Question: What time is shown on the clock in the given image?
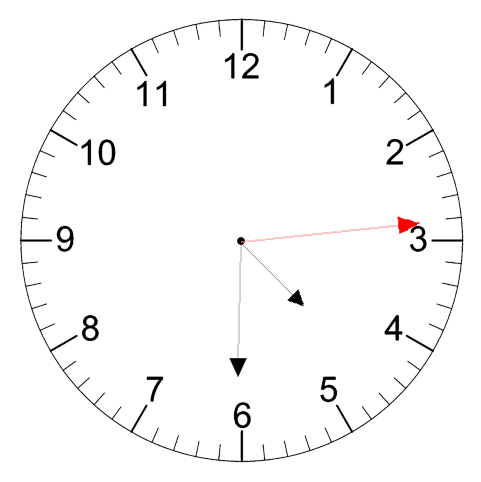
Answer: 04:30:14